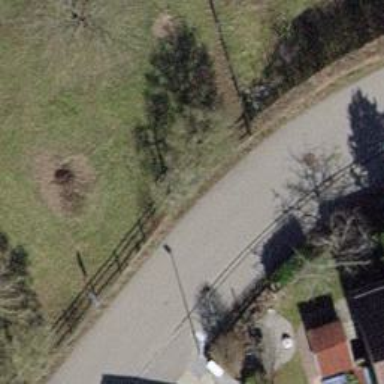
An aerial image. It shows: Hedge acting as barrier.